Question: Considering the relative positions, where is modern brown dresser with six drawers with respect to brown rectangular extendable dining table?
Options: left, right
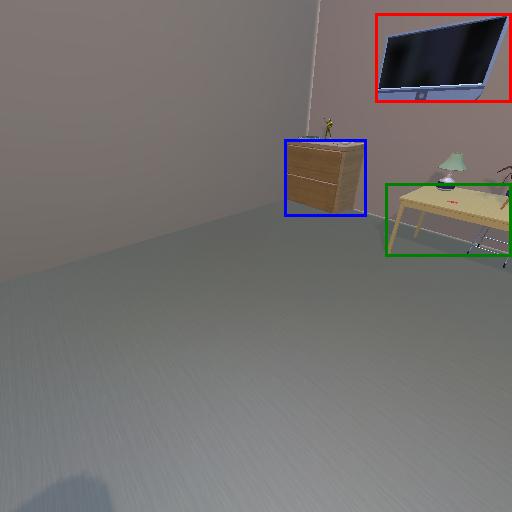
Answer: left